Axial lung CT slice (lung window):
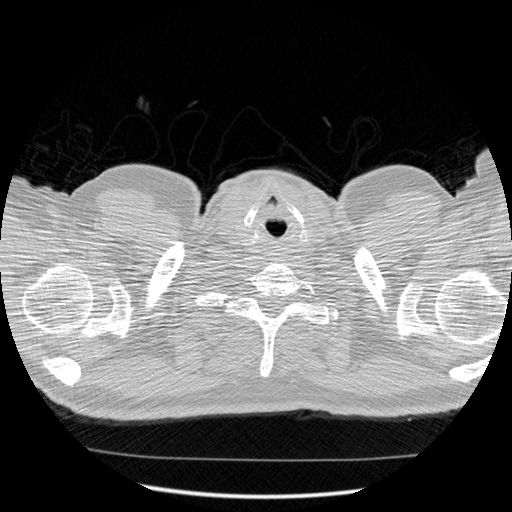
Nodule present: no